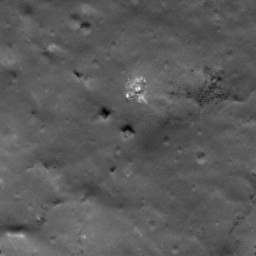
Pit: Lalande 5a
Host crater: Lalande
Host type: impact_melt
Lunar coordinates: latitude -4.341, longitude 351.423